Question: I'm searching for a WindowsPhone 8.1 Calendar look-alike. I don't want to store any data/appointments in it, I just want the monthly view as a date-picker control, as I do not like the normal date-picker.
I came across 'WinRTXamlToolkit' that does offer a calendar, but I don't like the style of it. It's too bulgy for me.
See attached an image of what I want (without the colored stripes)

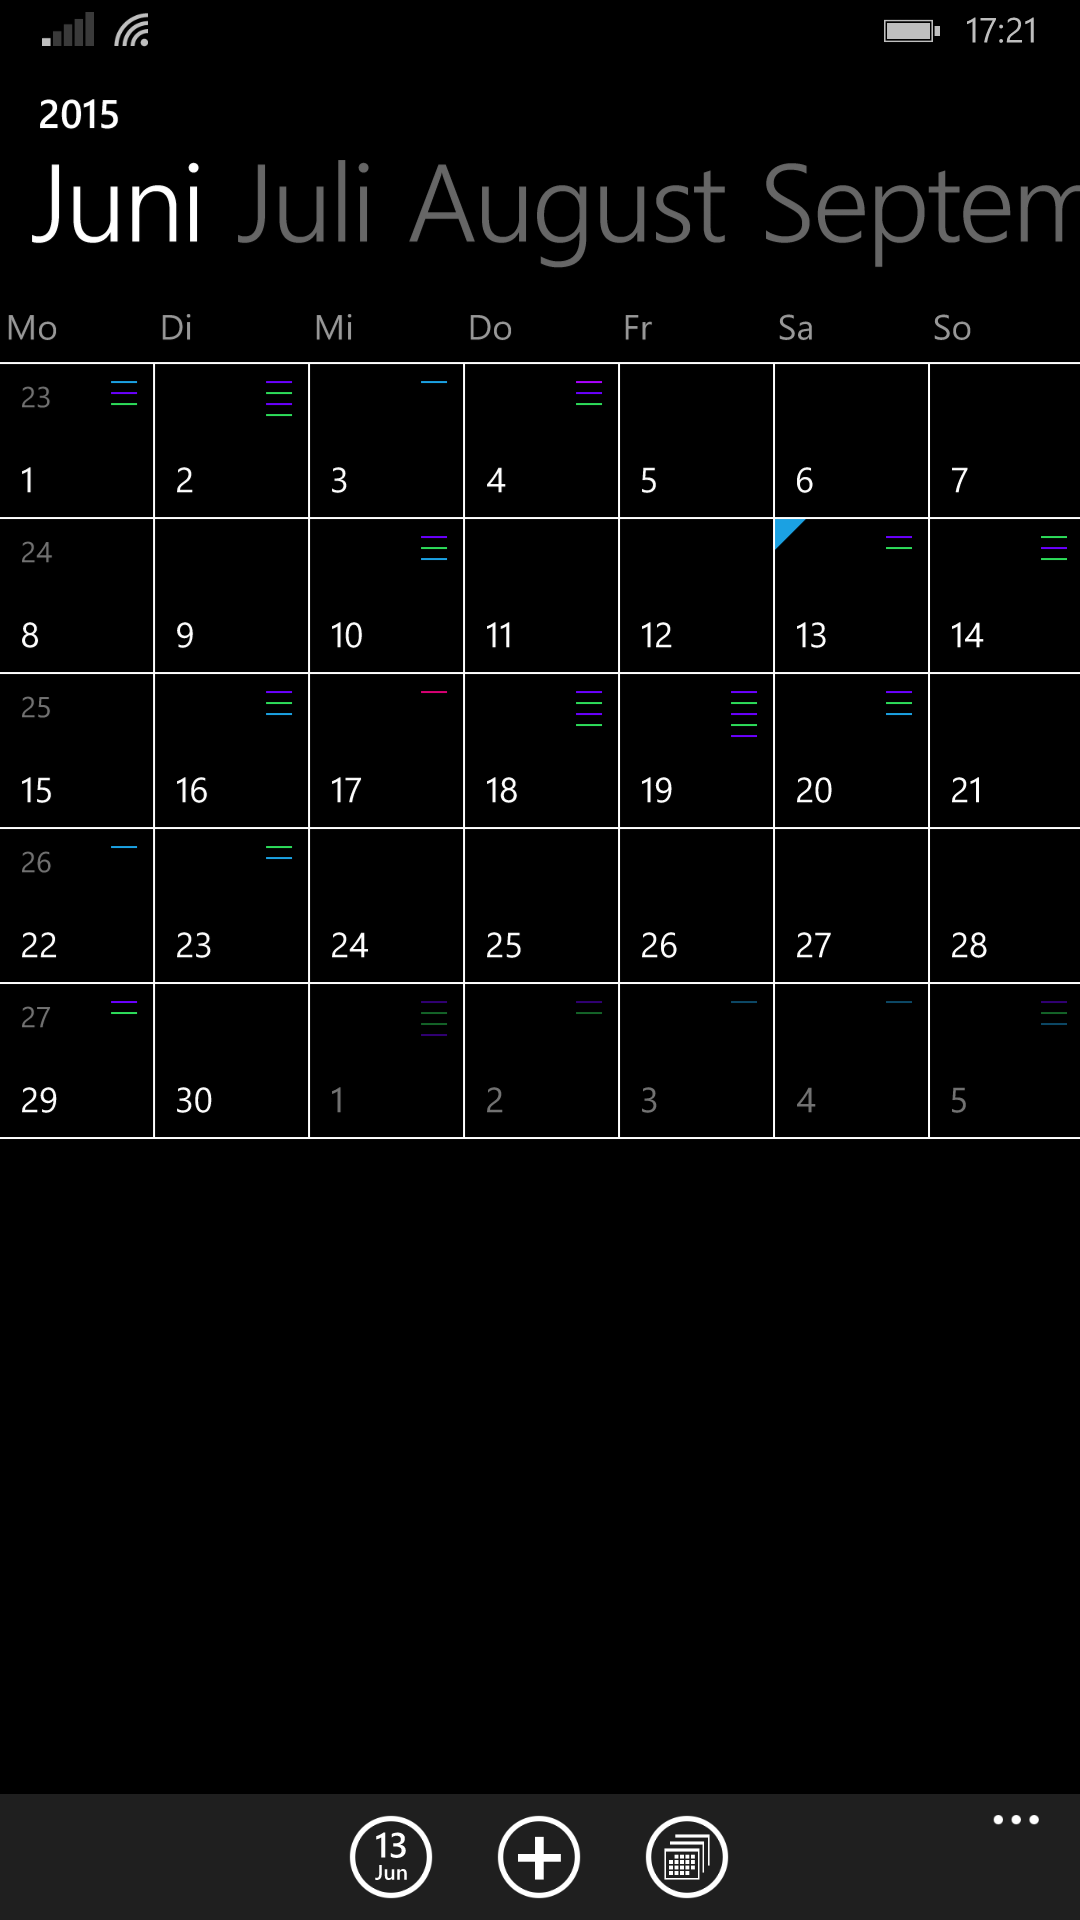
Answer: Have you checked out Telerik or Syncfusion? They both offer calendar controls that are customizable.
<URL>
<URL>